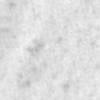
Label: no_change